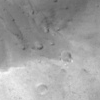
Atmospheric dust classification: not_dusty